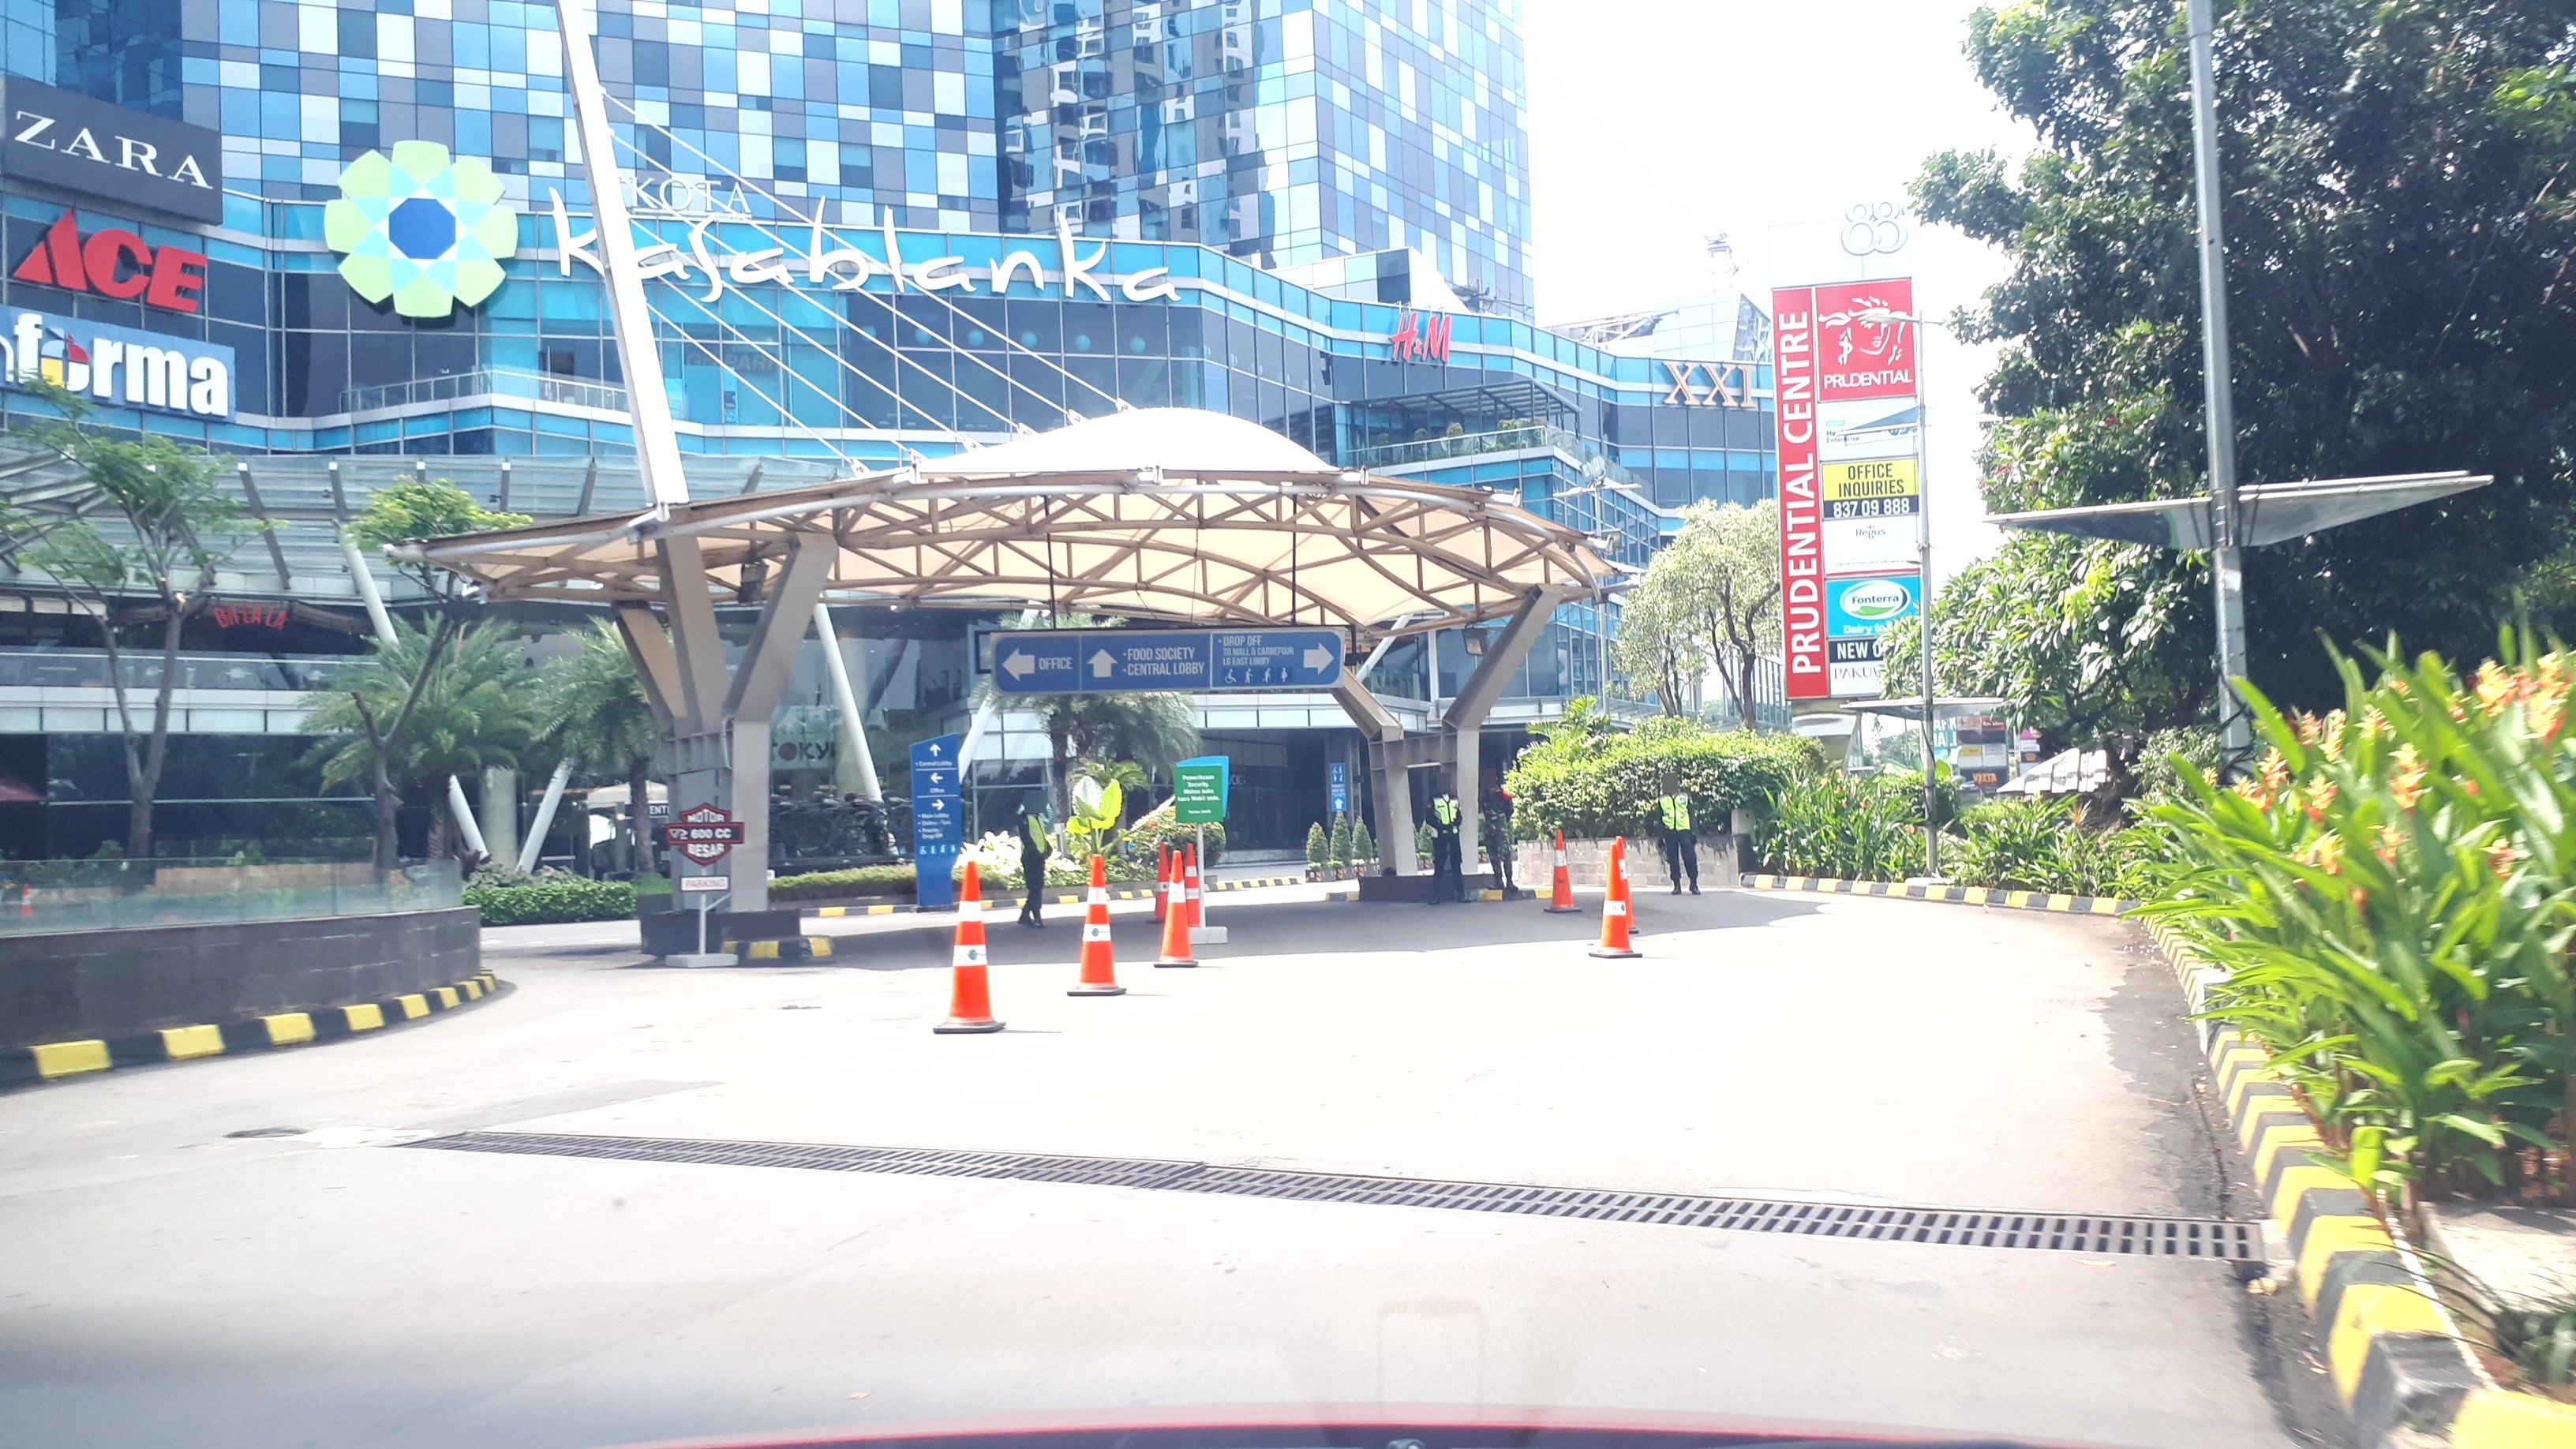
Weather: clear
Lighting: day
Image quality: good
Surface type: walking surface
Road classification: service
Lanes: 4
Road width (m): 10
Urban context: urban centre
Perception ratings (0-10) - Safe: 8.84, Lively: 7.93, Beautiful: 7.69, Boring: 2.47, Depressing: 4.84, Wealthy: 2.87